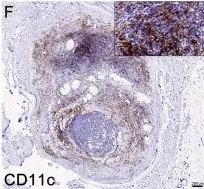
Analysis of C-MTS tissue. CD11c Ag-presenting cells. Were mainly concentrated in this area.
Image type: pathology (immunostaining)